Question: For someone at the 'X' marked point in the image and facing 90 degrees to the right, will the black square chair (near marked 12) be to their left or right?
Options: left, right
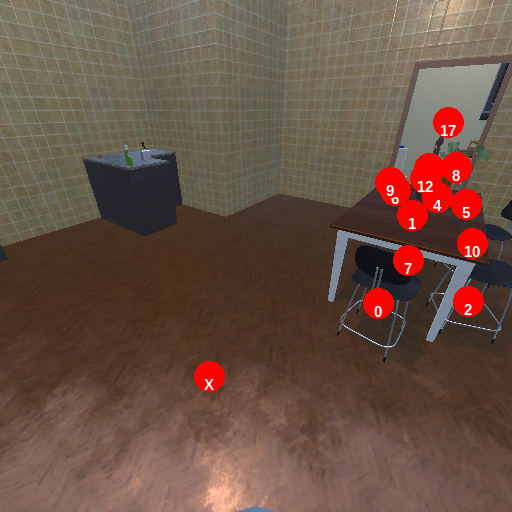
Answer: left